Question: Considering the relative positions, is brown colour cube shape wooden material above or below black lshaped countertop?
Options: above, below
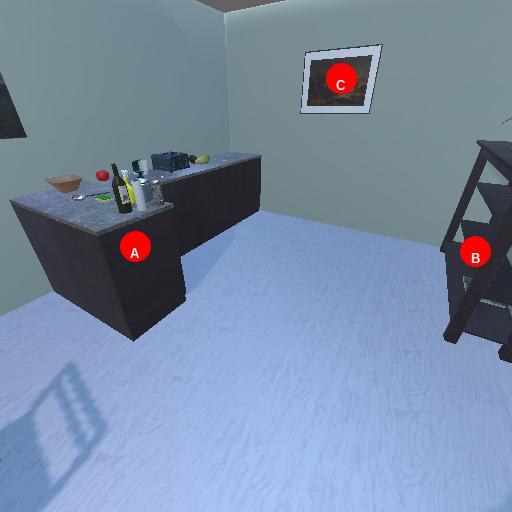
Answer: above